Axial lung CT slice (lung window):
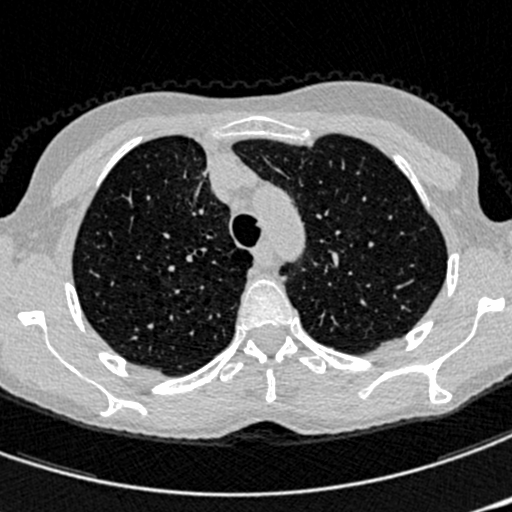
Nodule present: no